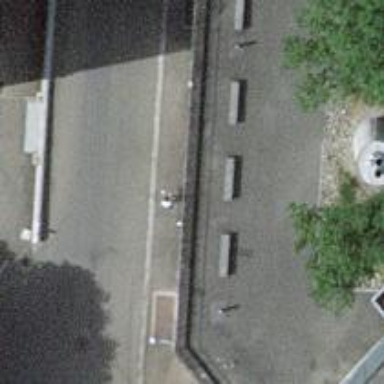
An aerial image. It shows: Concrete bench.